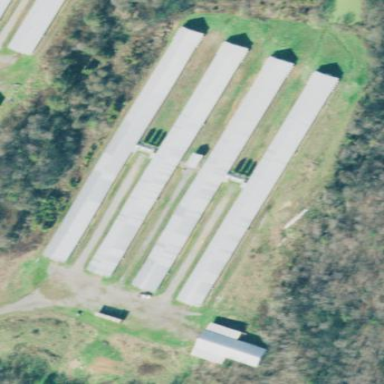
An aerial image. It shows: Poultry farmyard.